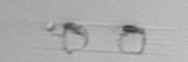
Label: Skeletonema